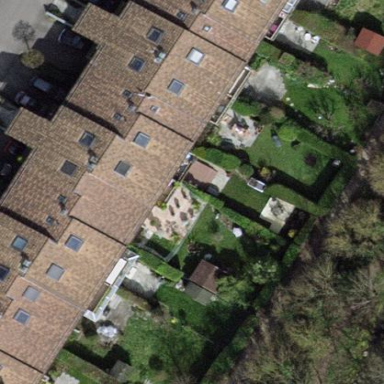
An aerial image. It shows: Garden surrounded by fence.